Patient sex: F
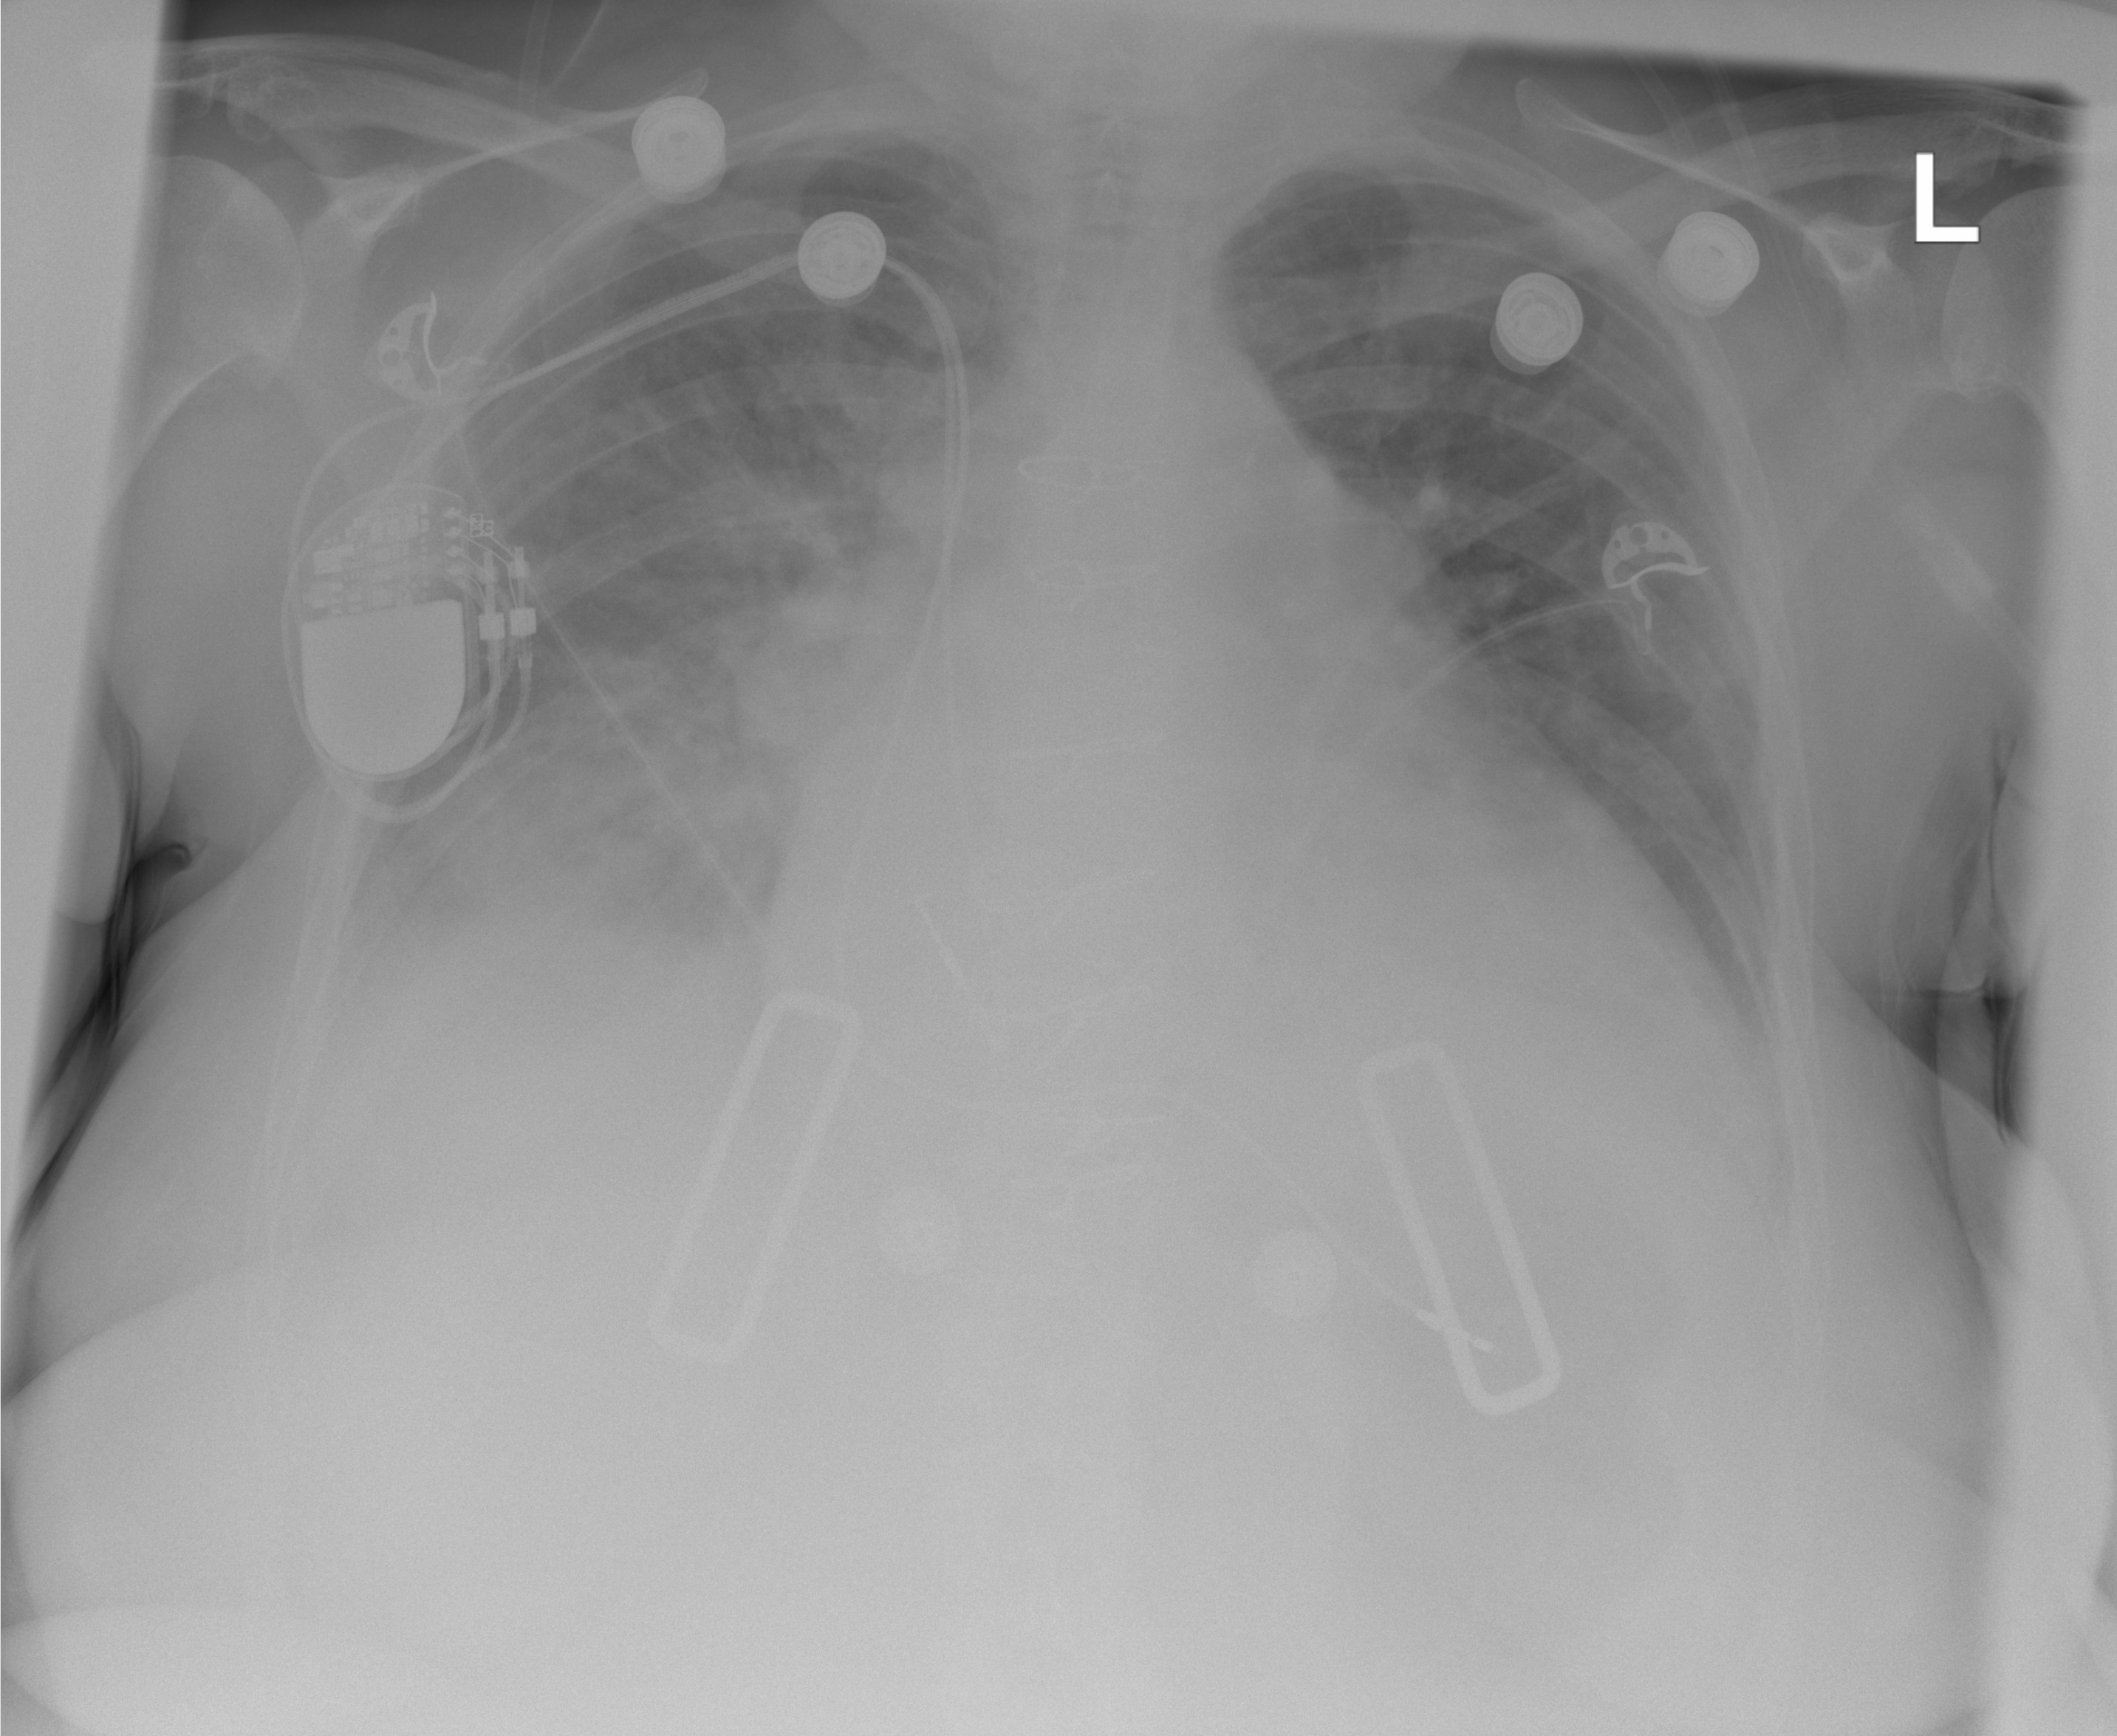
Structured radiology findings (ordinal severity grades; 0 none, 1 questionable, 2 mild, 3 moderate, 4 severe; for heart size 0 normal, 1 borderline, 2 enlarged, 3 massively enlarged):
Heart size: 2
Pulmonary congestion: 2
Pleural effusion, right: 2
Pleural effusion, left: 0
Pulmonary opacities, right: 2
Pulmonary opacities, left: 0
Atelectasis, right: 2
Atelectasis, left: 0